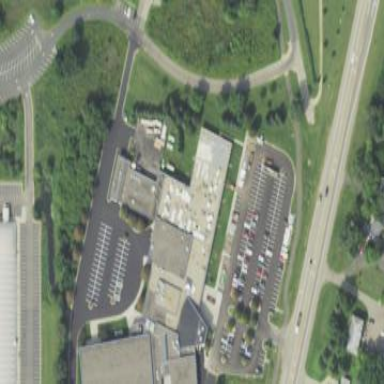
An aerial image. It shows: Civic building that serves as community center.